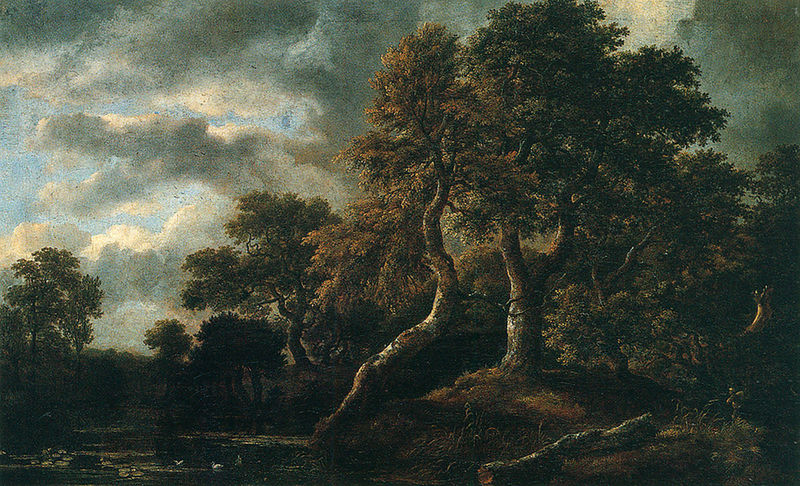
Titel: Bewaldete Landschaftmit sumpfigen Teich
Künstler: Jacob van Ruisdael
Institution: München, Alte Pinakothek
Schlagwörter: baum, blau, dunkel, gemälde, gewitter, himmel, vogel, wasser, wolken, bäume, fluss, grün, landschaft, menschen, see, teich, ufer, abend, braun, grau, holz, licht, nacht, tiere, barock, öl, bach, baumstamm, hügel, natur, stamm, vögel, wald, düster, ente, schwan, herbst, enten, wetter, balken, stimmung, regen, seerosen, schwäne, aufziehender sturm, vofgel